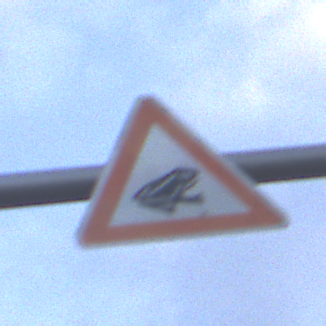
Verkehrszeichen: AmphibienwanderungLinks
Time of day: SunriseSunset
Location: Outdoor (Nature)
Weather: PartlyCloudy
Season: NotSpecified
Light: Natural